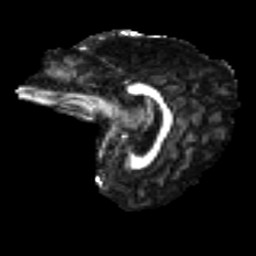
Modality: FA
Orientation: sagittal
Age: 38
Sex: female
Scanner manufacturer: ge
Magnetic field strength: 3 T
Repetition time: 7.8 s
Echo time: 0.0608 s